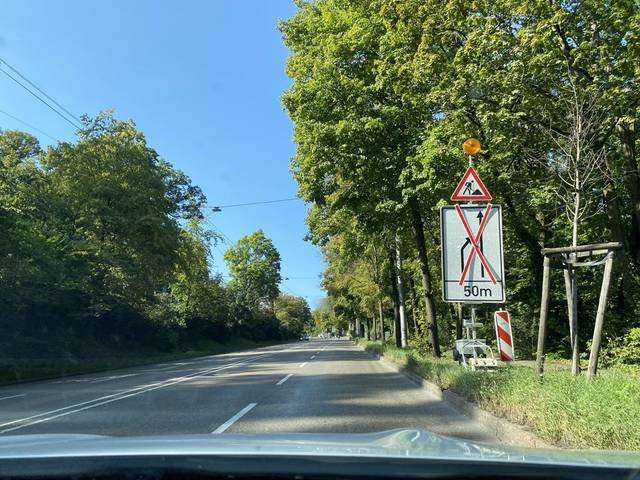
Region: Germany
Coordinates: 48.757, 9.178